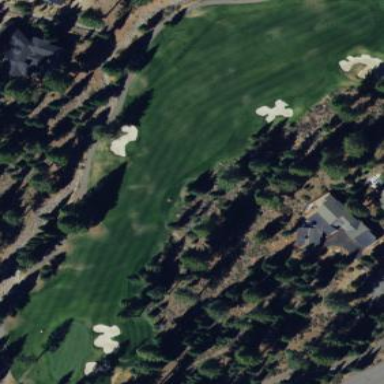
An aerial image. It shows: Golf fairway surrounded by grass.